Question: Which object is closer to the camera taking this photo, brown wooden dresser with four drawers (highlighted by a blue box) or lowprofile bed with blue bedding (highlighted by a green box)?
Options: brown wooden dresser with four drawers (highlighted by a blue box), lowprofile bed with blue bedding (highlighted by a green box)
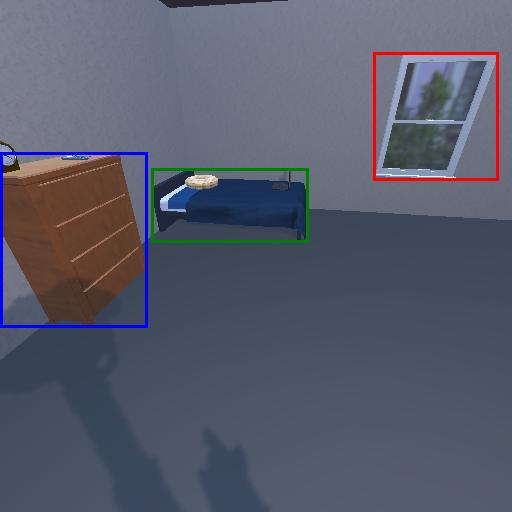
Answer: brown wooden dresser with four drawers (highlighted by a blue box)